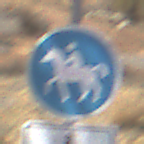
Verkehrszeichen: Reitweg
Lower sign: EinspurigeFahrzeugeFrei3
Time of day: Midday
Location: Outdoor (Nature)
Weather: PartlyCloudy
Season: NotSpecified
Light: Natural